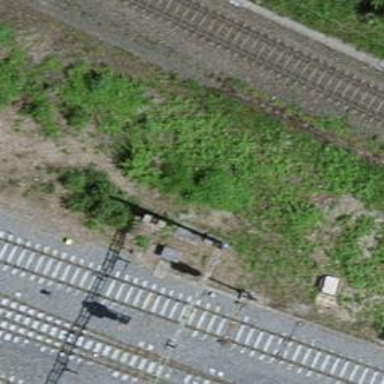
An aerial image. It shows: Junction on the railway.